Interaction volume radius: 10 \u00c5
Interaction volume height: 15 \u00c5
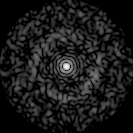
Disorder parameter: 0.8286